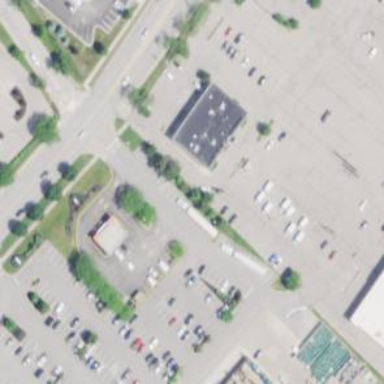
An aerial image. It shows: Commercial area.